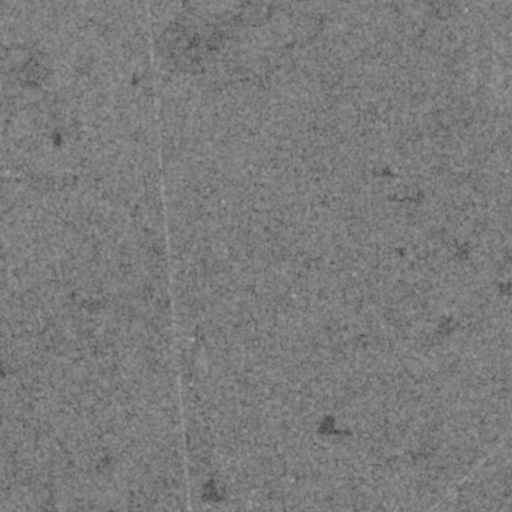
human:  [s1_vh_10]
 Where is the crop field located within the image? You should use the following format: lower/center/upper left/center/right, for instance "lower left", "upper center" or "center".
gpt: The crop field is located in the lower left of the image.
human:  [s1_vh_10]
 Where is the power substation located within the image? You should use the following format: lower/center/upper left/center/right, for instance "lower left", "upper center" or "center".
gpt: The power substation is located in the lower center of the image.
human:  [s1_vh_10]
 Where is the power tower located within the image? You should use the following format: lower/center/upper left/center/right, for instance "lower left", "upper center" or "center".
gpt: There is no power tower in the image.

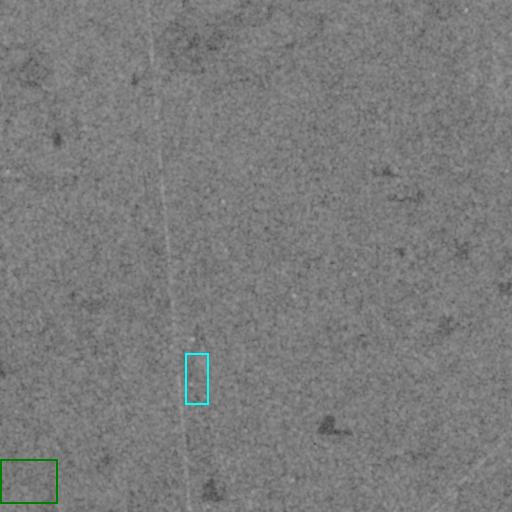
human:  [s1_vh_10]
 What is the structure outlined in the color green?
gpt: The structure outlined in green is a crop field.
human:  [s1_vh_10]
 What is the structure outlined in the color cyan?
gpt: The structure outlined in cyan is a power substation.
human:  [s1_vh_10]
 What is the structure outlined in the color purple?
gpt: There is no purple outline.